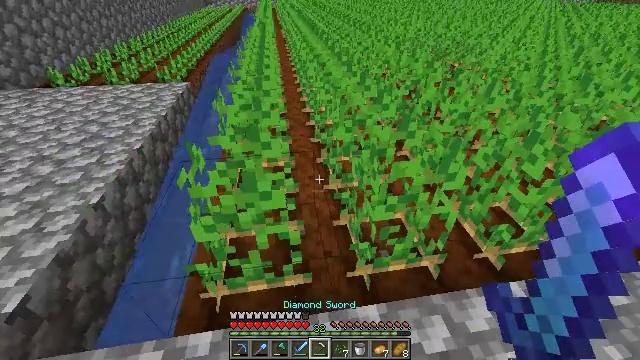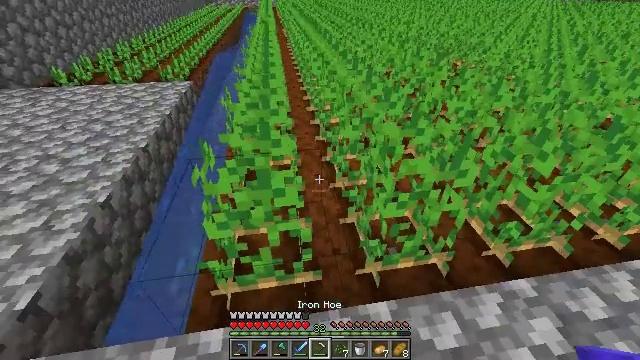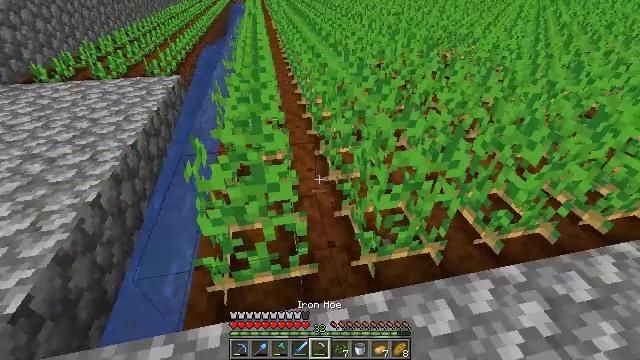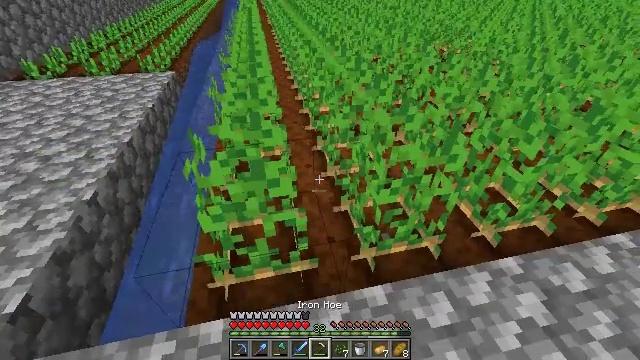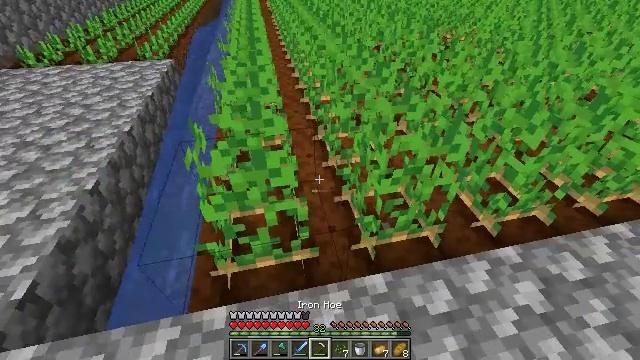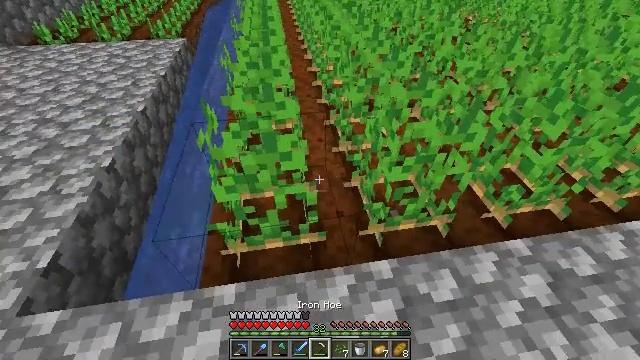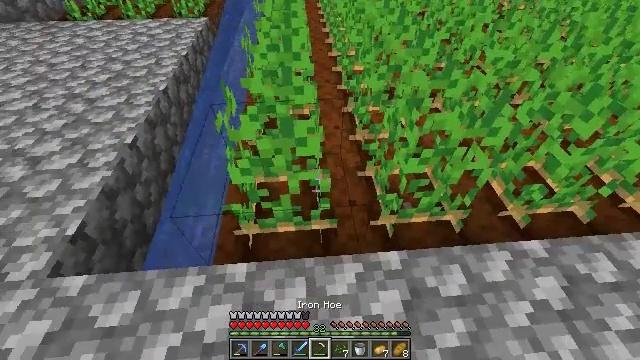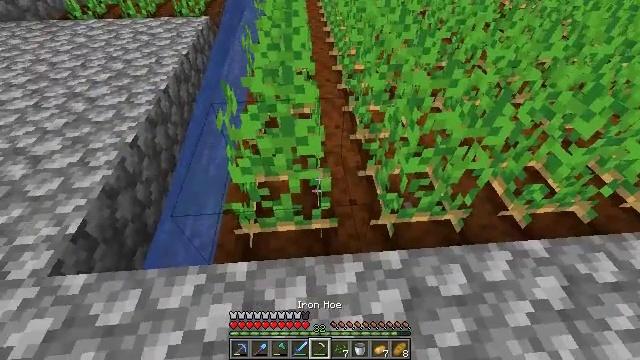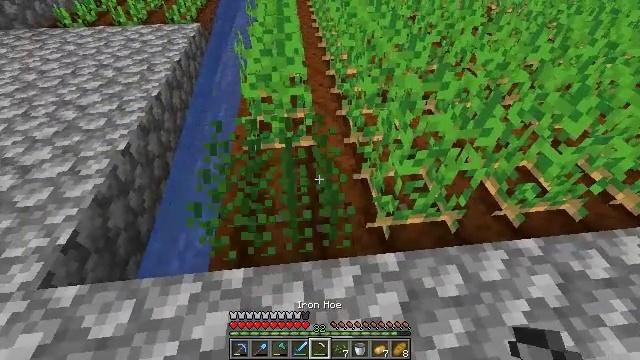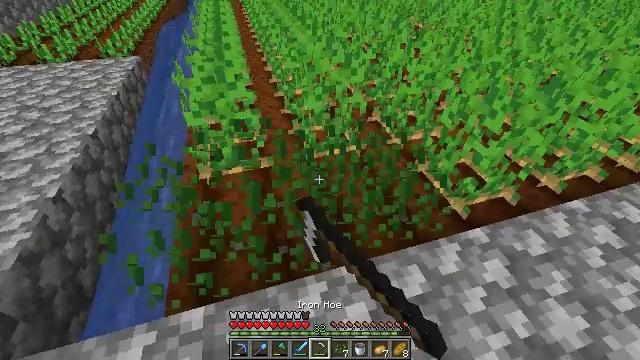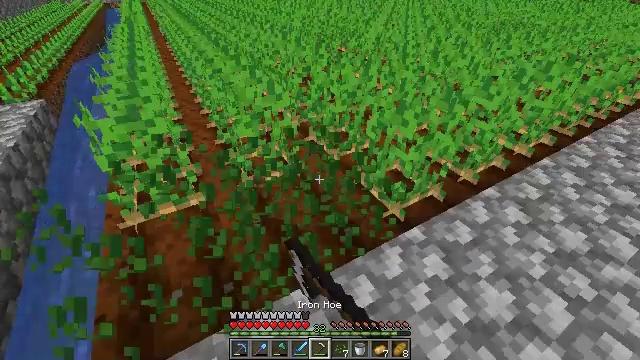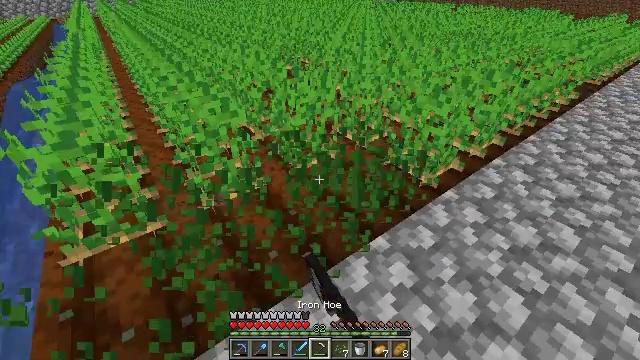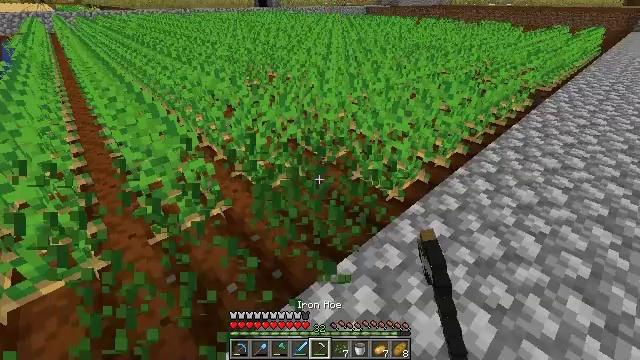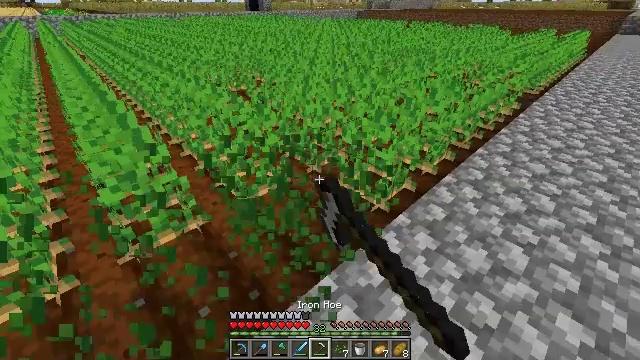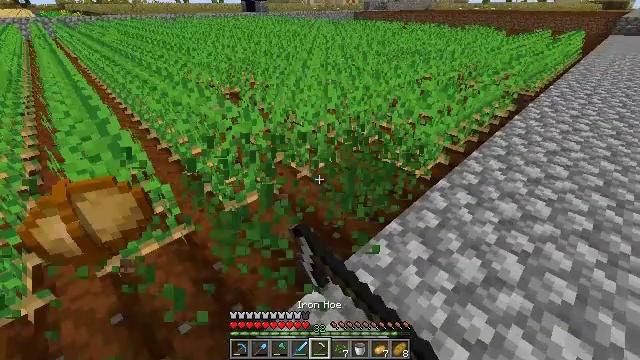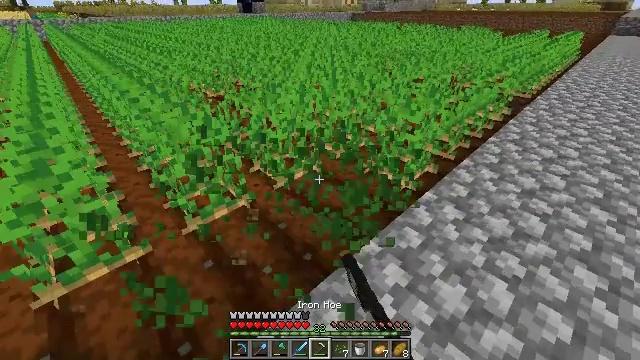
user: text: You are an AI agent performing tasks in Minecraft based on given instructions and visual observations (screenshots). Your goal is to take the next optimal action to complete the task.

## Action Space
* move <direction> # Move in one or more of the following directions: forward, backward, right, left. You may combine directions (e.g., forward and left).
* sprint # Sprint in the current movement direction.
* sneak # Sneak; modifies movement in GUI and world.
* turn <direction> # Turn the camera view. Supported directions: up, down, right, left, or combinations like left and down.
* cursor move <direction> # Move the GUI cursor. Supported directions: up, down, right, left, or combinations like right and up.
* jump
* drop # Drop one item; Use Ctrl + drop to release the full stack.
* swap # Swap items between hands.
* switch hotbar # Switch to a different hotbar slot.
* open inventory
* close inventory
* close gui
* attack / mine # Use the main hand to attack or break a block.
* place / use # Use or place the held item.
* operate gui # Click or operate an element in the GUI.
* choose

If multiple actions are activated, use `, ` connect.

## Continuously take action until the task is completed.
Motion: motion action
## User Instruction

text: Harvest potatoes.
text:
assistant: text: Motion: switch to hotbar 5
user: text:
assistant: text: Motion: turn right and down, switch to hotbar 5
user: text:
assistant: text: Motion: switch to hotbar 5
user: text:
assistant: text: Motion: turn down
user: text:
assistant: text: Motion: turn left and down
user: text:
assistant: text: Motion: turn left and down
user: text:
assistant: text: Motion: no_op
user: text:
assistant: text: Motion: turn right, attack / mine
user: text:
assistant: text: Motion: move right, turn right and up, attack / mine
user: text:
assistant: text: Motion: move right, turn right and up, attack / mine
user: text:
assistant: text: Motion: move forward and move right, turn right and up, attack / mine
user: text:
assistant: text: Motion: move forward and move right, turn right and up, attack / mine
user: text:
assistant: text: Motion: move forward and move right, turn right, attack / mine
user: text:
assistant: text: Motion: move forward and move right, attack / mine
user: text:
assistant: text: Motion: move forward and move right, attack / mine
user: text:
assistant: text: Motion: move forward and move right, attack / mine
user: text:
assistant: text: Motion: move forward and move right, turn right and up, attack / mine
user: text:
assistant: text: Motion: move forward and move right, turn right and up, attack / mine
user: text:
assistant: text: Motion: move forward and move right, attack / mine
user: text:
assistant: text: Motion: move forward and move right, turn right and up, attack / mine
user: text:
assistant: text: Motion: move forward and move right, turn right, attack / mine
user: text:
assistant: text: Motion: move forward and move right, attack / mine
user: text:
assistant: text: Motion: move forward and move right, turn right, attack / mine
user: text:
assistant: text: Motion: move forward and move right, turn right, attack / mine
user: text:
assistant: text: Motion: move forward and move right, turn right, attack / mine
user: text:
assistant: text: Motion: move forward and move right, attack / mine
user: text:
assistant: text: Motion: move forward and move right, attack / mine
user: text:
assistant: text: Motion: move forward and move right, attack / mine
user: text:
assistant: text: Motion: move forward and move right, attack / mine
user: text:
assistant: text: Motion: move forward and move right, attack / mine